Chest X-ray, AP view. Patient: 31 years old, sex F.
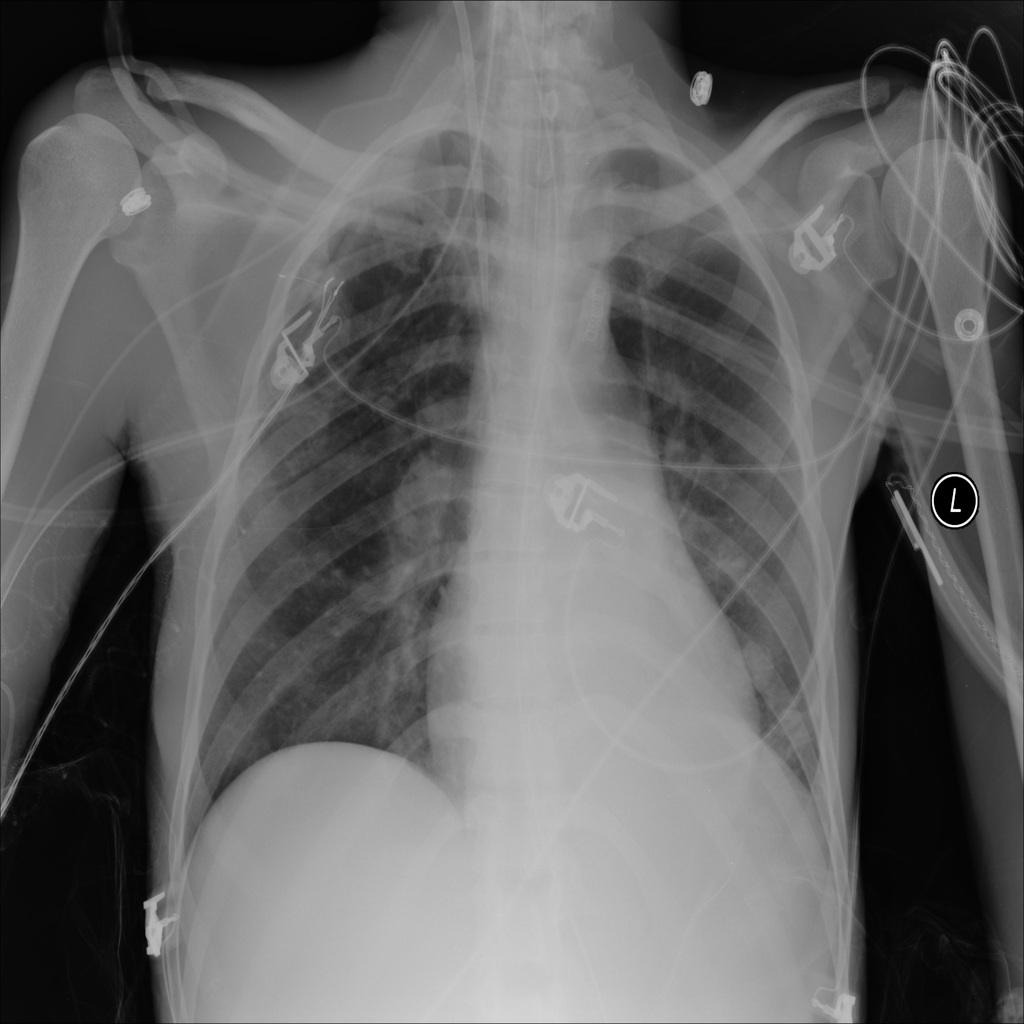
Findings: Consolidation